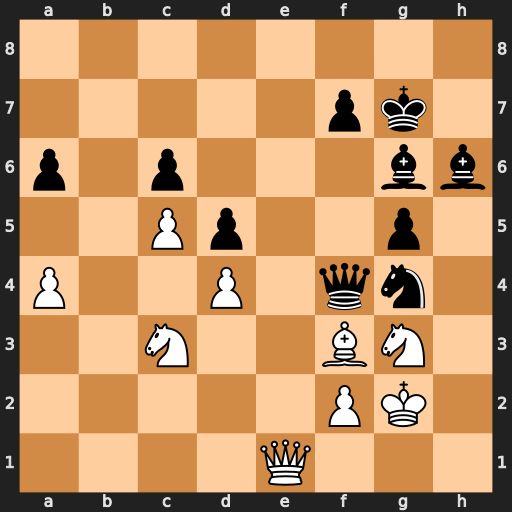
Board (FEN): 8/5pk1/p1p3bb/2Pp2p1/P2P1qn1/2N2BN1/5PK1/4Q3
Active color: w
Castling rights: -
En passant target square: -
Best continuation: Nce2 Ne3+ fxe3